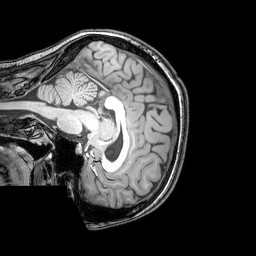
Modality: T1w
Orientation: sagittal
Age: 24
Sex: female
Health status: healthy
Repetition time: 0.081 s
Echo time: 0.037 s